Question: What app is for calculations?
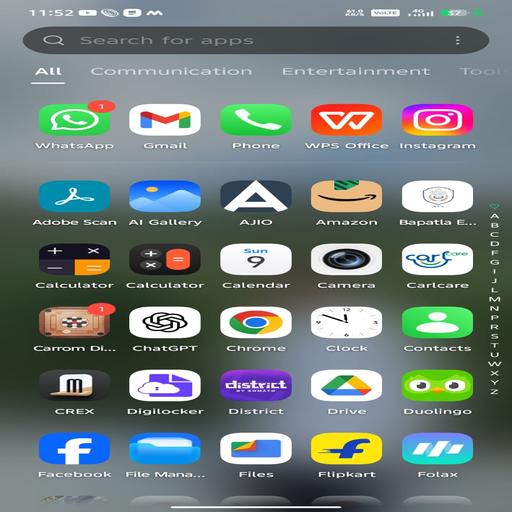
Answer: Calculator